Field crop: maize
Growth stage: 2
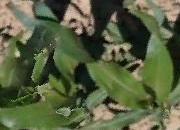
Species: maize